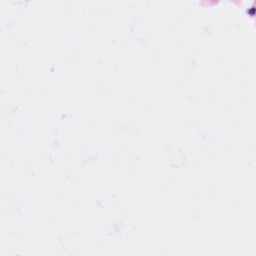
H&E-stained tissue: Kidney